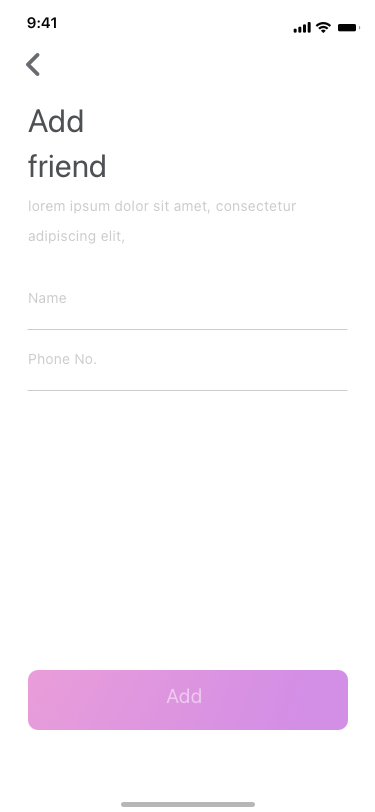
Text in this UI design:
Add friend
lorem ipsum dolor sit amet, consectetur adipiscing elit,
Name
Phone No.
Add